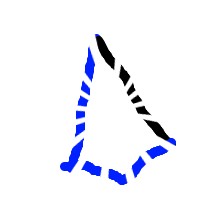
Shape: kite